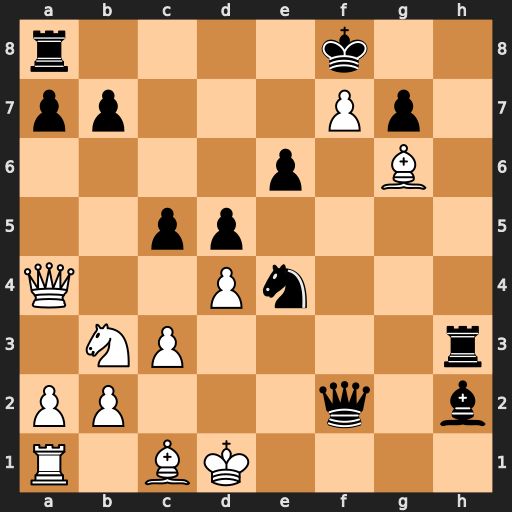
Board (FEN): r4k2/pp3Pp1/4p1B1/2pp4/Q2Pn3/1NP4r/PP3q1b/R1BK4
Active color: w
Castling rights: -
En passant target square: -
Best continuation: Qe8+ Rxe8 fxe8=Q#